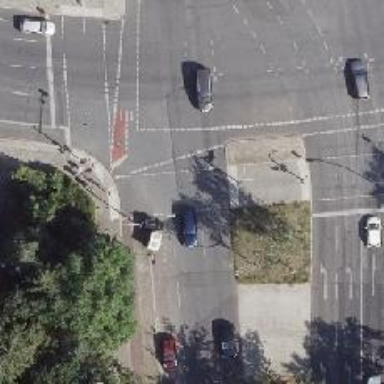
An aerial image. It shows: Asphalt footway with marked crossing equipped with traffic signals.